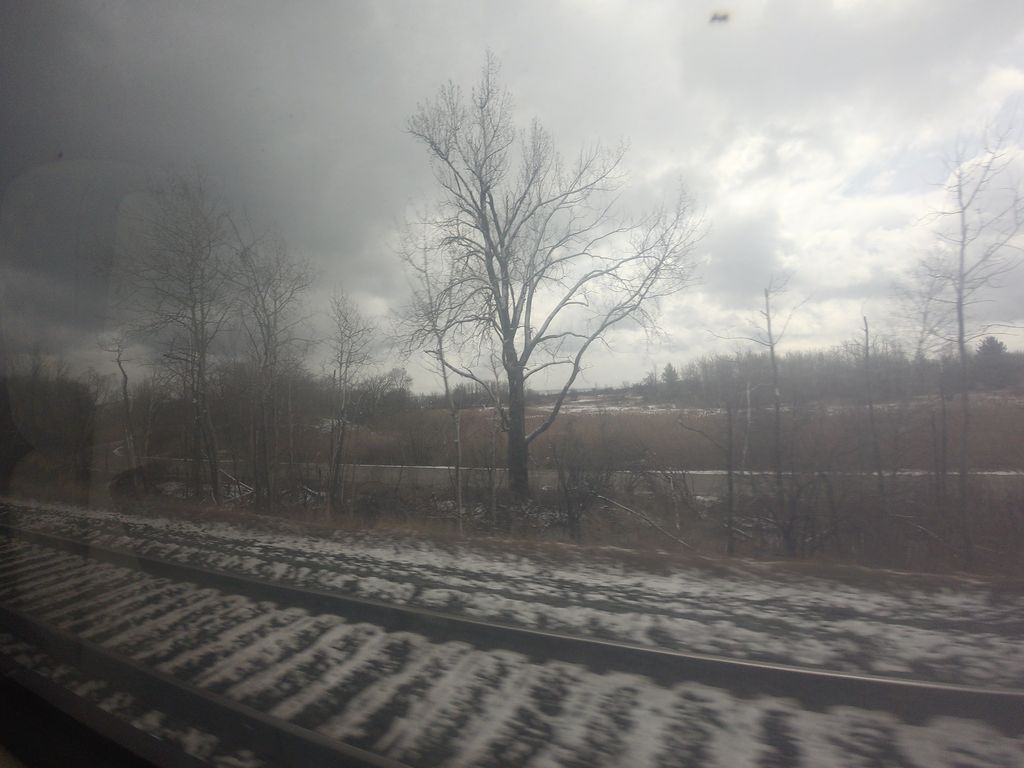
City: toronto